Field crop: maize
Growth stage: 1
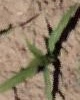
Species: maize